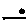
Label: moon